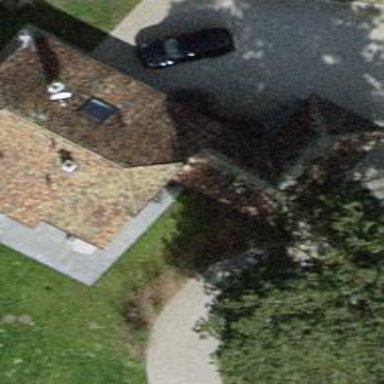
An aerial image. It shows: View of roof of building.